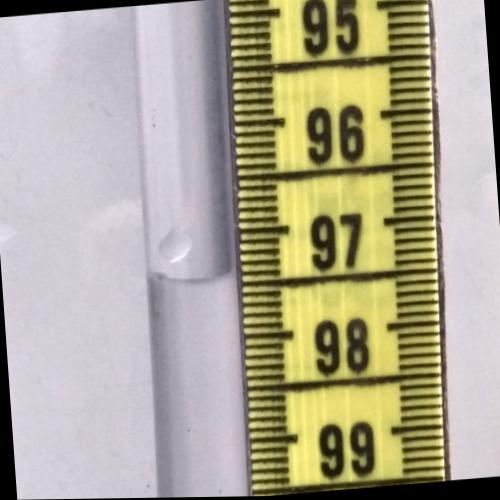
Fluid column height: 97.4 cm